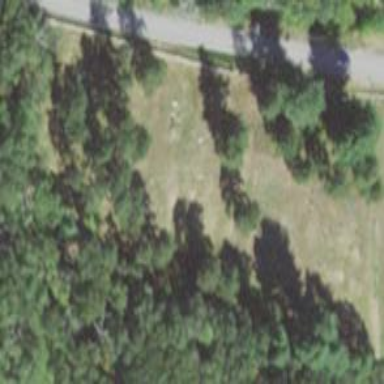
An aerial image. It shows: Cemetery.